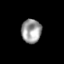
Tissue: skin
Cell type: Epithelial cells
Senescence score: 0.261
Nuclear area (px): 472
Mean DAPI intensity: 154.621